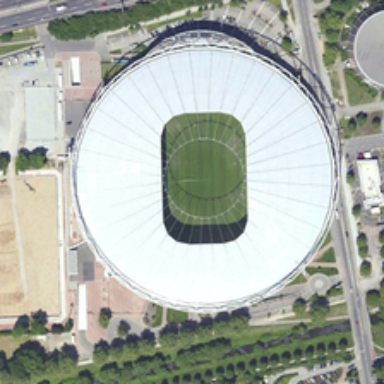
A circle stadium is surrounded by some green trees .